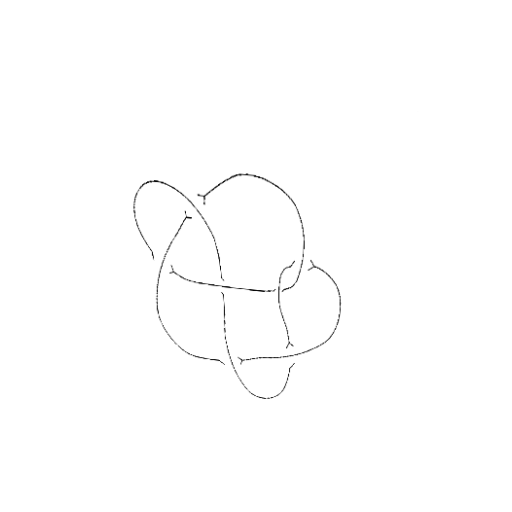
Crossing number: 7